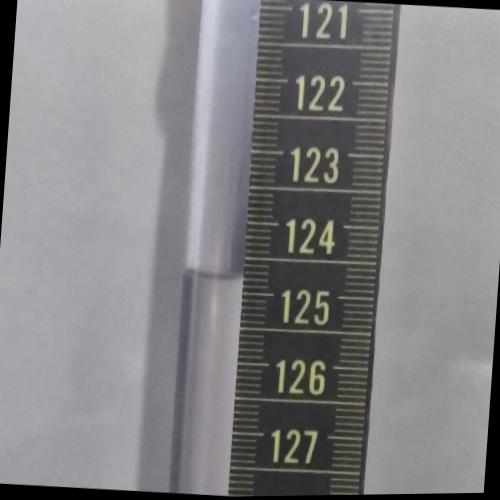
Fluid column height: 124.8 cm